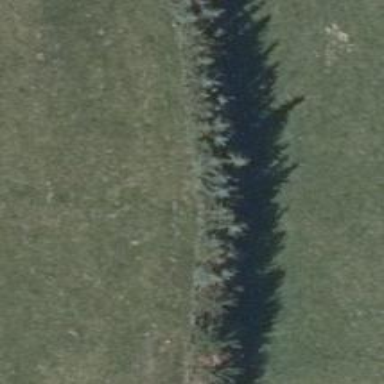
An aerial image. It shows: Row of trees in natural setting.